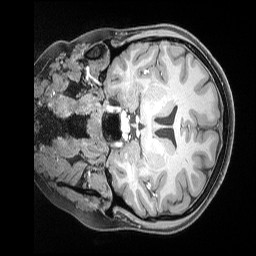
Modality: T1w
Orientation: coronal
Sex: male
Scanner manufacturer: siemens
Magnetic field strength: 3 T
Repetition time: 2.53 s
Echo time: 0.00169 s